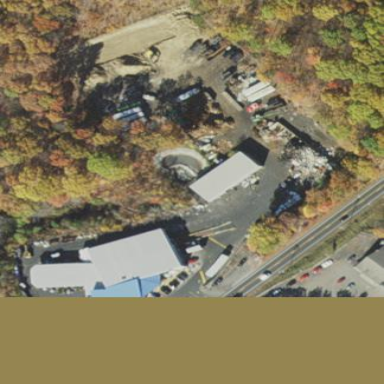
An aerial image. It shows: Scrap yard located in industrial area.